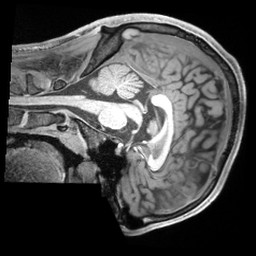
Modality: T1w
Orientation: sagittal
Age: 22
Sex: male
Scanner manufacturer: siemens
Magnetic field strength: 3 T
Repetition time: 2.2 s
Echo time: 0.00218 s